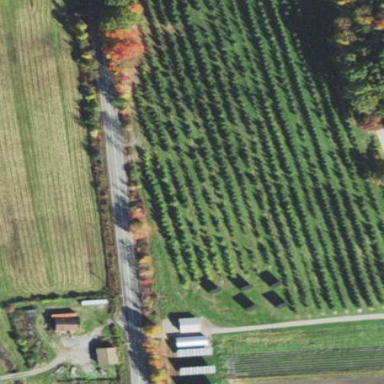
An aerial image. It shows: Orchard.